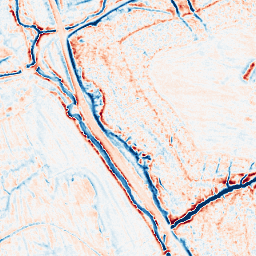
Category: edge_preserving
Decomposition family: anisotropic_diffusion
Decomposition parameters: iterations: 50
kappa: 50
gamma: 0.05
Upsampling method: bilinear
Upsampling parameters: scale: 8
Upsampling scale: 8